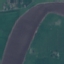
Land use / land cover class: River